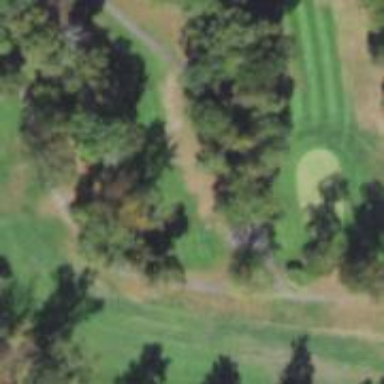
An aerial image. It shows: Path used for both walking and golf.